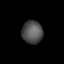
Tissue: lung
Cell type: Myeloid cells
Senescence score: 0.6996
Nuclear area (px): 462
Mean DAPI intensity: 80.807